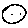
Label: circle